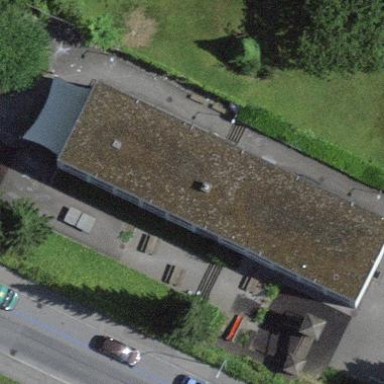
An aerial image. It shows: School.